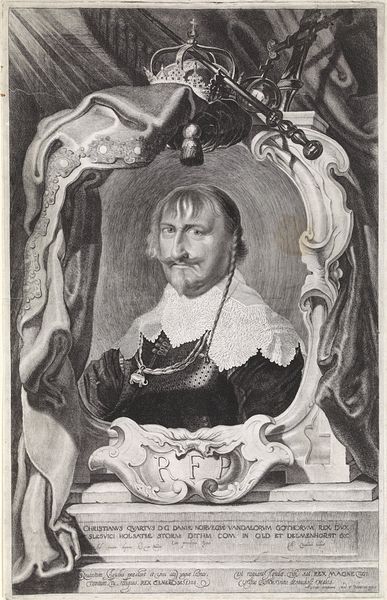
Titel: Portret van Christiaan IV, koning van Denemarken en Noorwegen
Künstler: Albert Haelwegh
Standort: Amsterdam
Institution: Rijksmuseum
Schlagwörter: mann, umhang, nase, zeichnung, blick, bart, schnurrbart, augen, gesicht, kragen, rahmen, spitze, portrait, porträt, vorhang, haare, mantel, krone, oval, schrift, kette, könig, tafel, kartusche, zopf, inschrift, kreuz, druck, schwarz weiss, schwert, buchstaben, orden, kardinal, grimasse, insignien, zepter, elefant, reichsapfel, rfp, zepger